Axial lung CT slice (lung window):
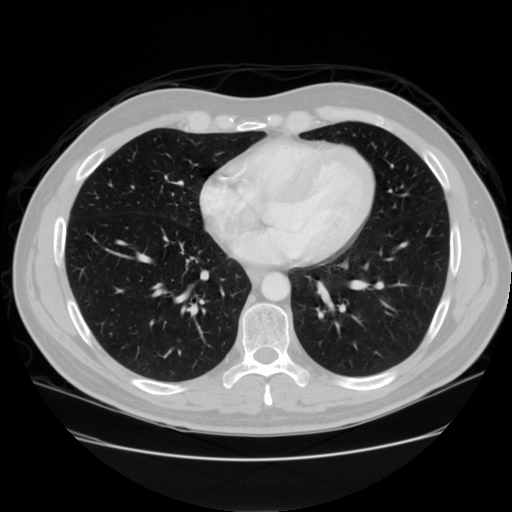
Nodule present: no